Question: Adding a border to an IFrame is no biggie - you do it like this e.g.:
'''
border: 4px solid #000;
-moz-border-radius: 15px;
border-radius: 15px;
'''
The problem is that when you load content to that IFrame, the content overlaps the borders in the corners, like so:

Any ideas how one might get past this issue? E.g. is there a JavaScript library that would take care of this...
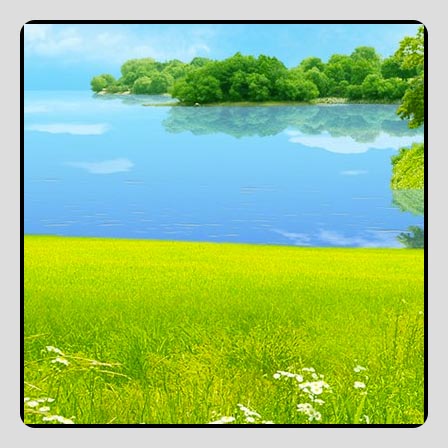
Answer: Border radius isn't well supported or consistent yet. If you want the desired affect, try using DIV's around the element and use graphics instead, with an overflow of hidden in your CSS. You might want to look into the sliding doors tehnique if your iframe varies in height.
<URL>
Hope this helps.
Good luck!